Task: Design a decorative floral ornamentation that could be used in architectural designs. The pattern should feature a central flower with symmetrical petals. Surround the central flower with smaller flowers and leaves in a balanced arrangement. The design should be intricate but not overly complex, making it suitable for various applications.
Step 647:
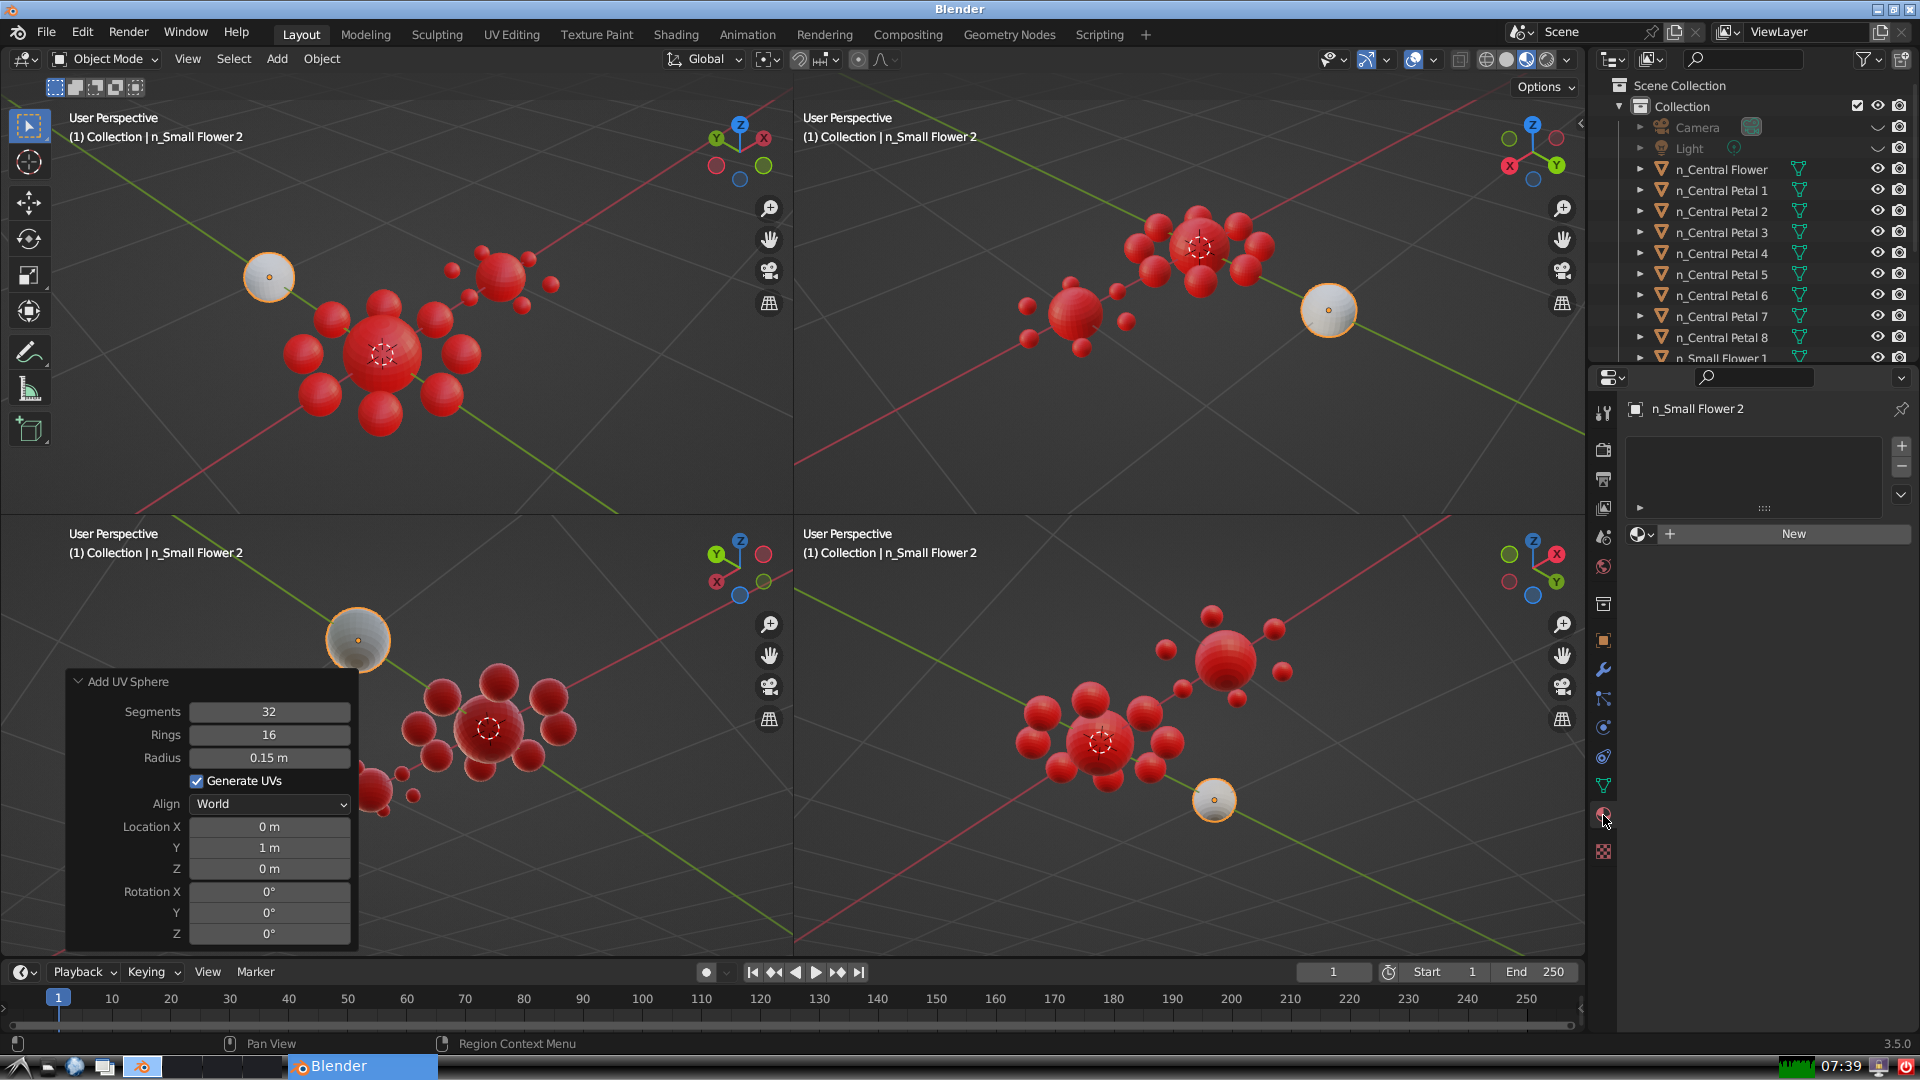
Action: {"mouse_move": [1636, 534]}